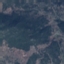
Label: HerbaceousVegetation